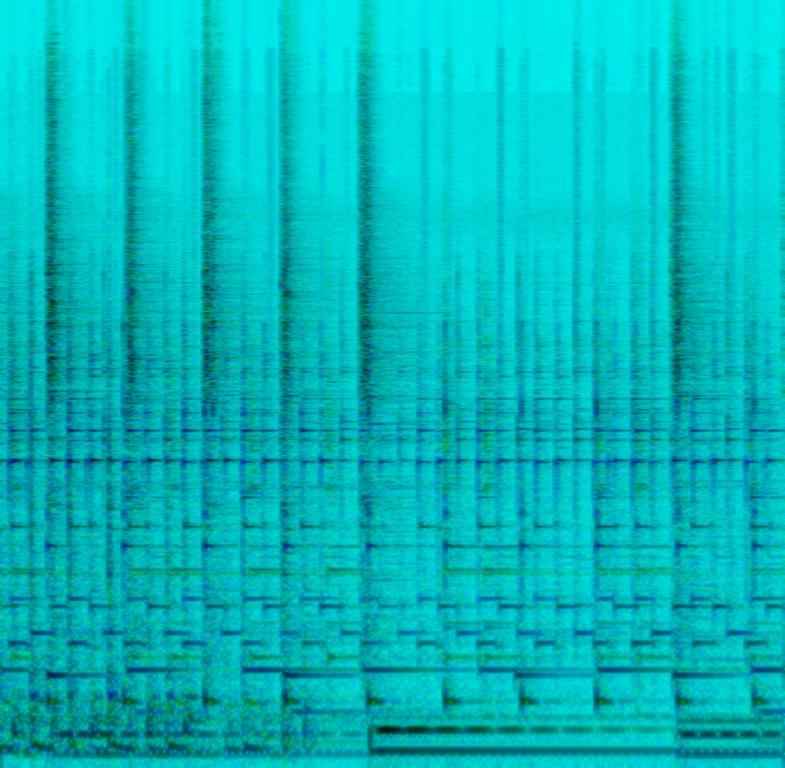
The music is purely instrumental and so it features no human voice. More gamelans are played but by using different techniques. Other metallic percussion instruments can be heard.